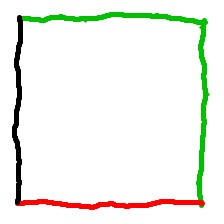
Shape: square